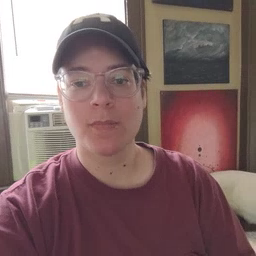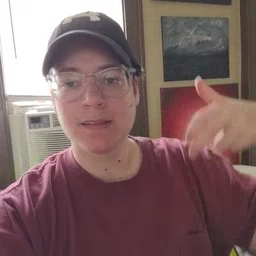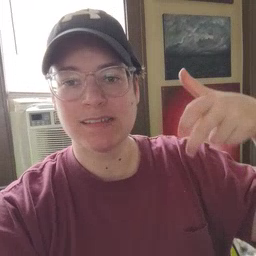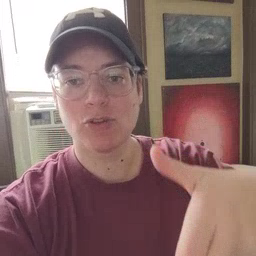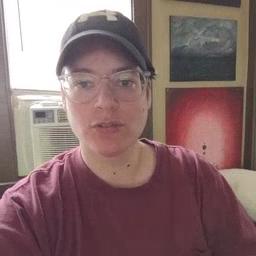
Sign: stairs